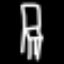
Label: chair